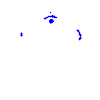
Particle: kaon